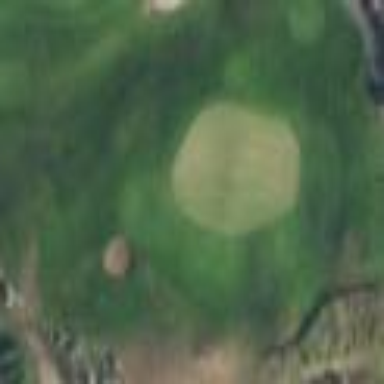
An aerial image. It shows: Rough area on grassy golf course.